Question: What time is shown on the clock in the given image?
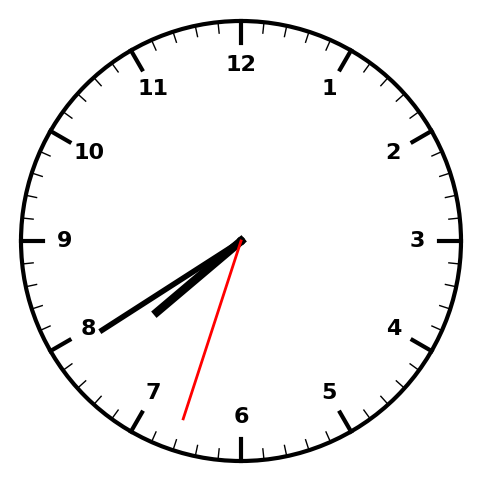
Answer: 07:39:33